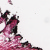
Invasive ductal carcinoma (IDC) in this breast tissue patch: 0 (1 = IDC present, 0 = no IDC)